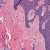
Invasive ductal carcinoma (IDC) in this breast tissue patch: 0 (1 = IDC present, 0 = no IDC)